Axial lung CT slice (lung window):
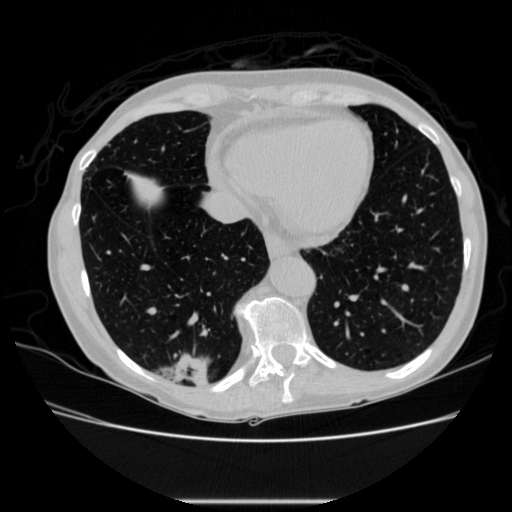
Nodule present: no